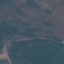
Label: Pasture